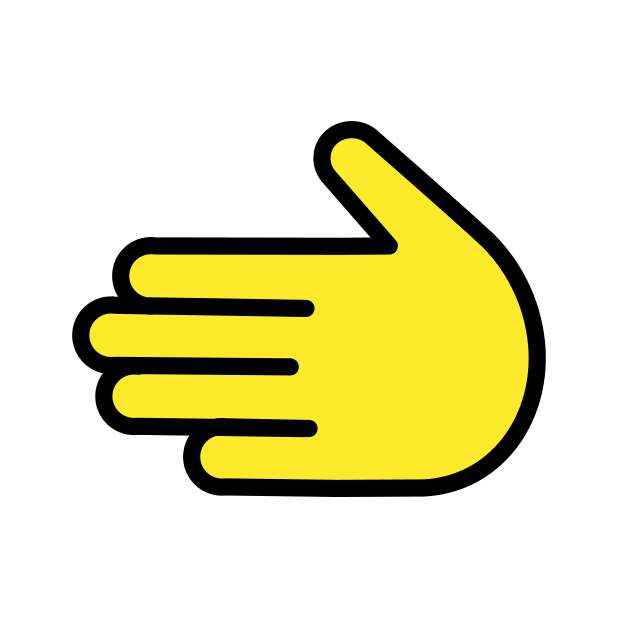
Emoji: 🫲
Name: leftwards hand
Unicode: 0x1faf2